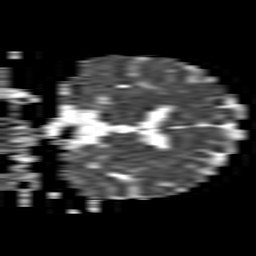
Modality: ADC
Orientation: coronal
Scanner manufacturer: philips
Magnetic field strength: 1.5 T
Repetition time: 3.403 s
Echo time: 0.06922 s